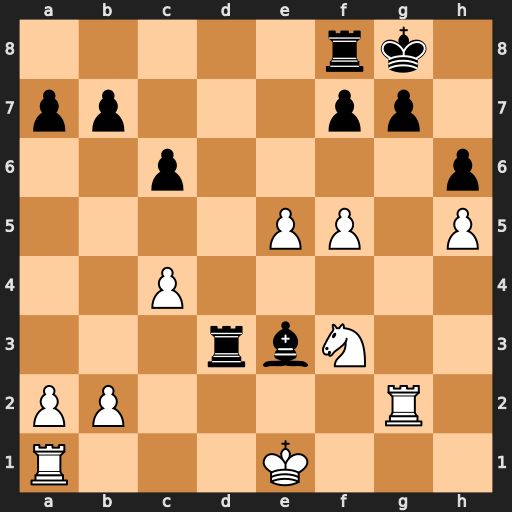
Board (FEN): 5rk1/pp3pp1/2p4p/4PP1P/2P5/3rbN2/PP4R1/R3K3
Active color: w
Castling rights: Q
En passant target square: -
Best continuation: Ke2 Rfd8 Ne1 Rd2+ Kxe3 Rxg2 Nxg2